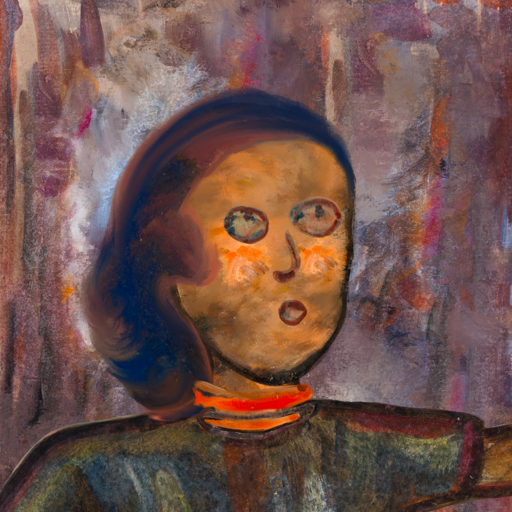
Background: Hypocrite, Head And Neck Side: Gypsy_Queen, Face Side: Orphan, Bust: Mosgoul, Hair Side: Mother_And_Son_Son, Head Accessory: Blank, Second Necklace: Blank, Necklace: Experience, Baby: Blank